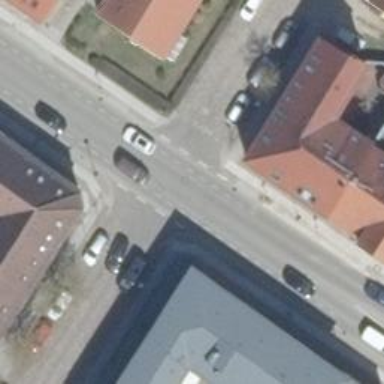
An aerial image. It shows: Secondary road with asphalt surface and sidewalks on both sides.